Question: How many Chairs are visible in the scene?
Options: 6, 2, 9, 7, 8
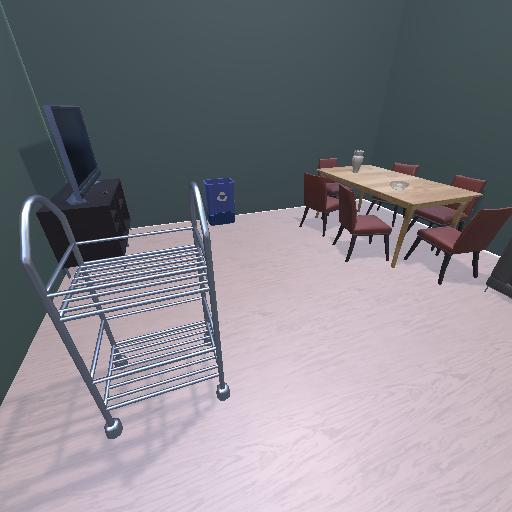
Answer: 6